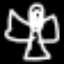
Label: angel